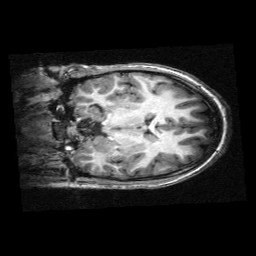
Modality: T1w
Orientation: coronal
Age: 10
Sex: female
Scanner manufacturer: siemens
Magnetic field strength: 3 T
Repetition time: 2.3 s
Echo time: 0.00336 s